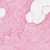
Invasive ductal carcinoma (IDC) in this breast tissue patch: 0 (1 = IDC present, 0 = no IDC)